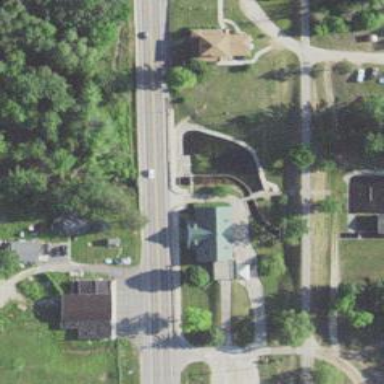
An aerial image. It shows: Culvert tunnel.